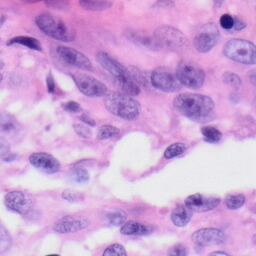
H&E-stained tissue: Skin